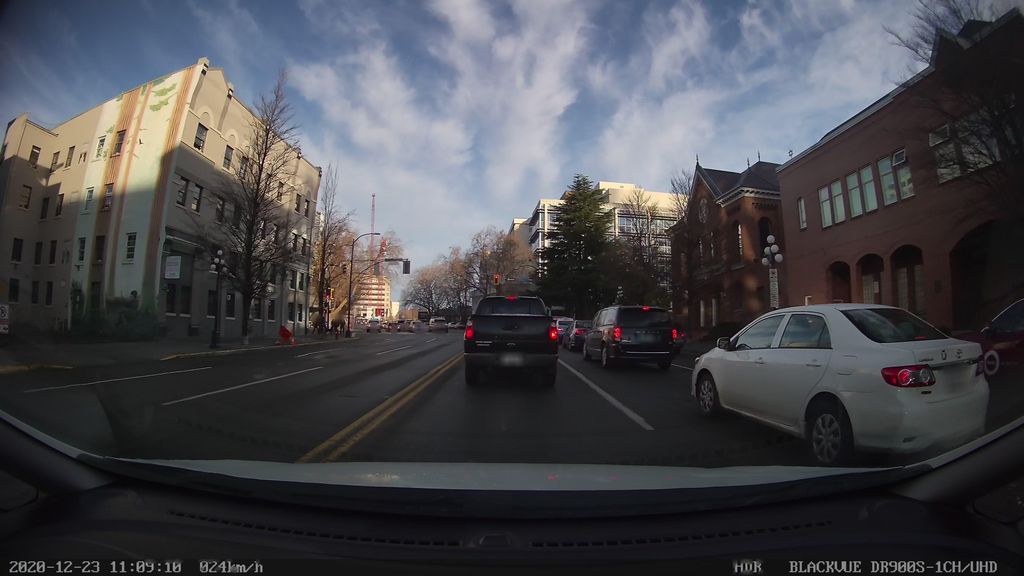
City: victoria